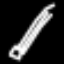
Label: pencil